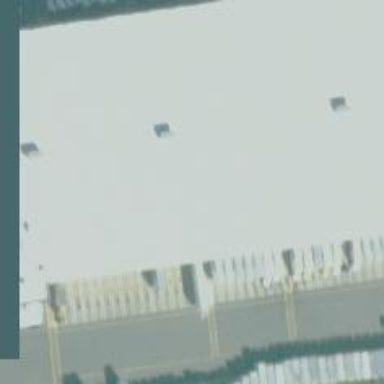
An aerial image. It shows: Warehouse building.